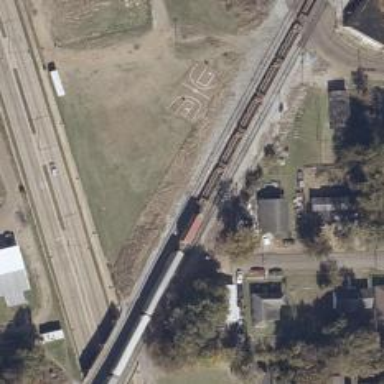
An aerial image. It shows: Railway siding for service.